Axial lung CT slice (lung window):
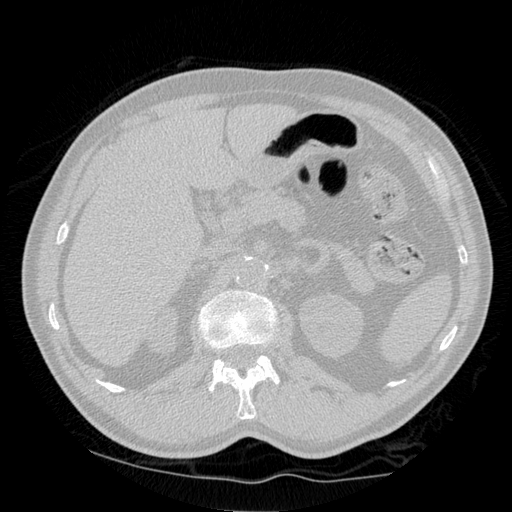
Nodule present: no